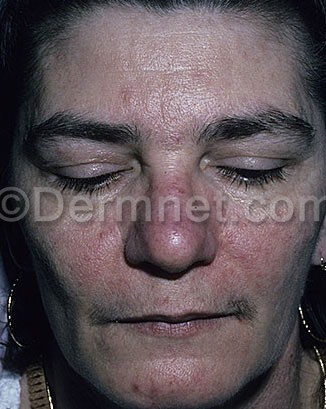
Disease: Acne and Rosacea Photos